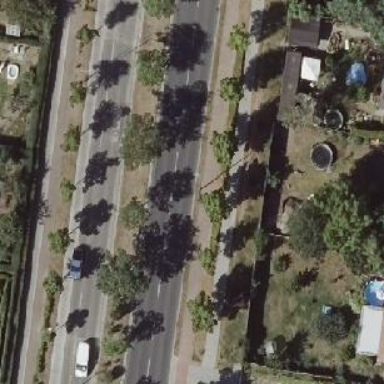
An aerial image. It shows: Avenue of deciduous broadleaved trees.